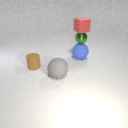
small brown rubber cylinder behind large gray rubber sphere